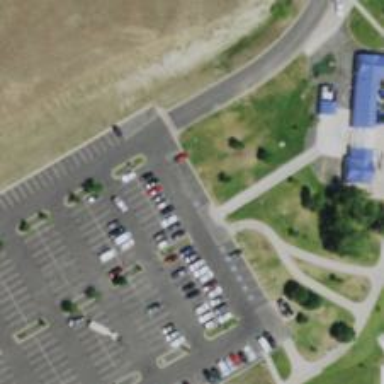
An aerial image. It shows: Parking space.